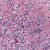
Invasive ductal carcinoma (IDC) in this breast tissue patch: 1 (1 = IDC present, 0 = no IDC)